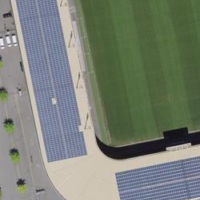
EUNIS habitat code: 53
Species observed at this site:
Libellula quadrimaculata
Dactylis glomerata